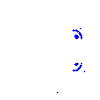
Particle: kaon